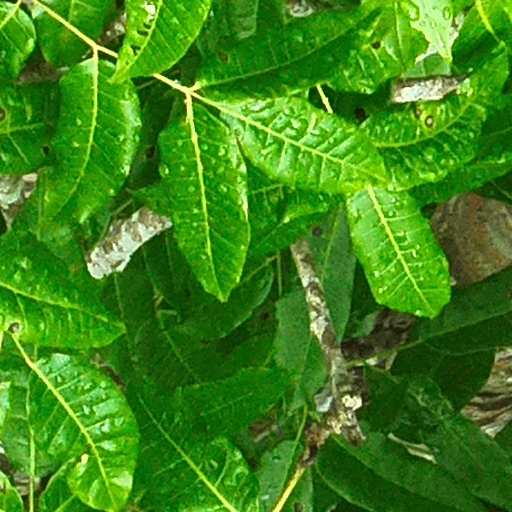
Species: Astronium graveolens
GBIF accepted scientific name: Astronium graveolens
Crown area (m\u00b2): 120.469